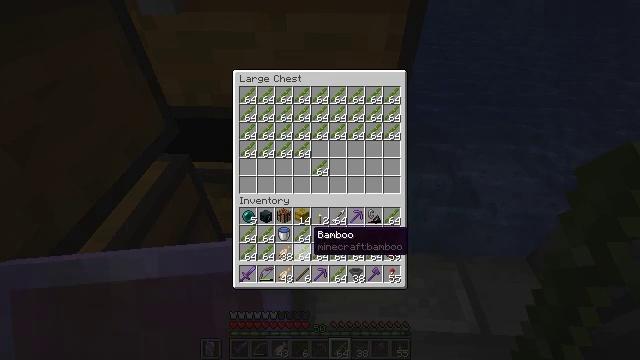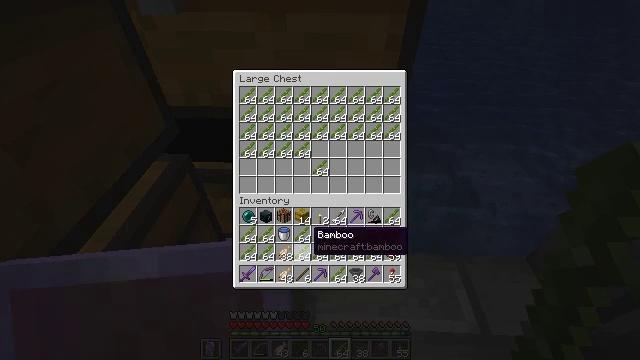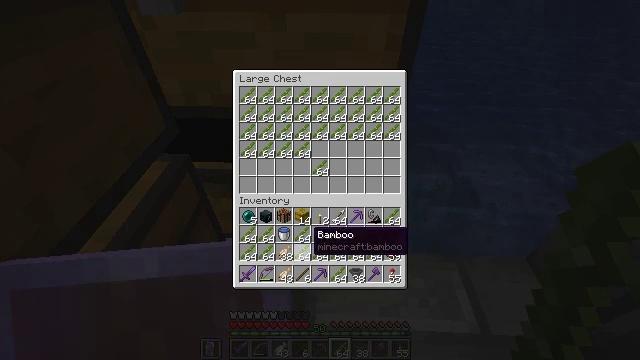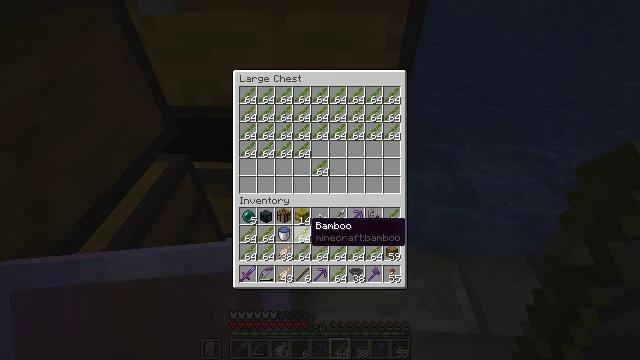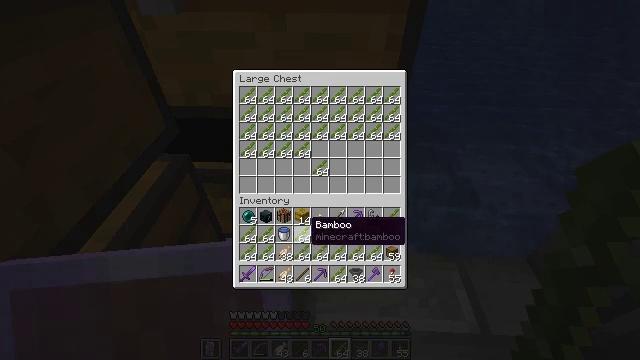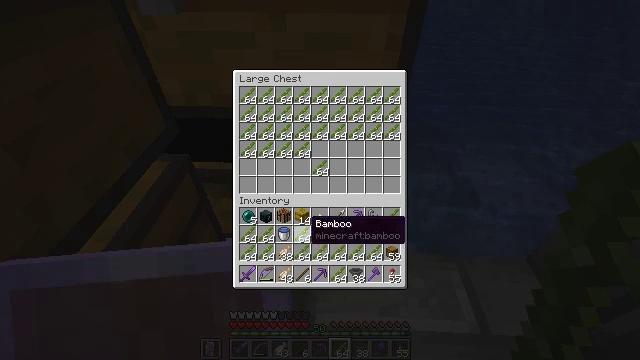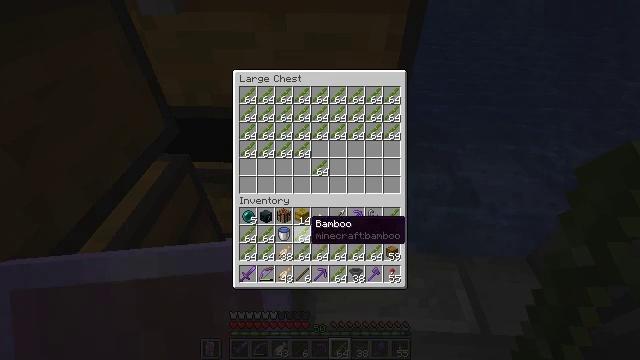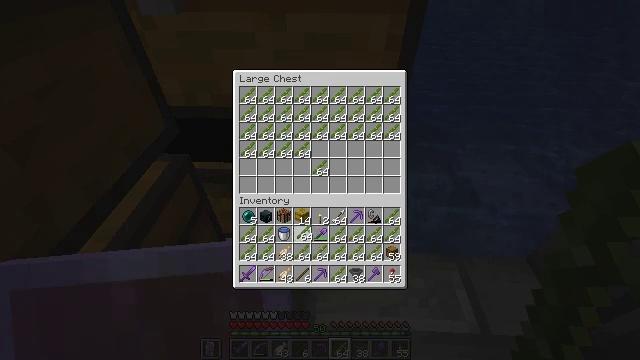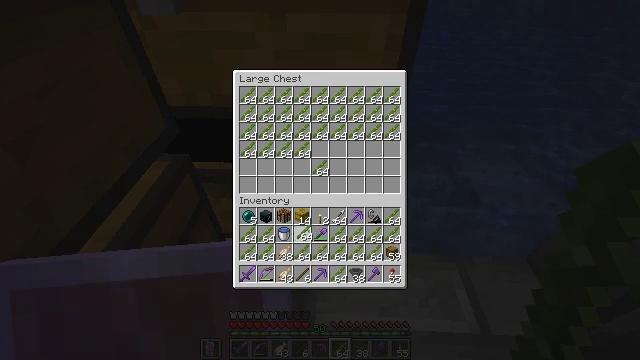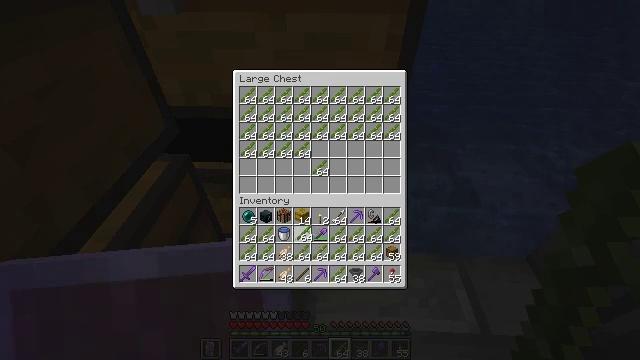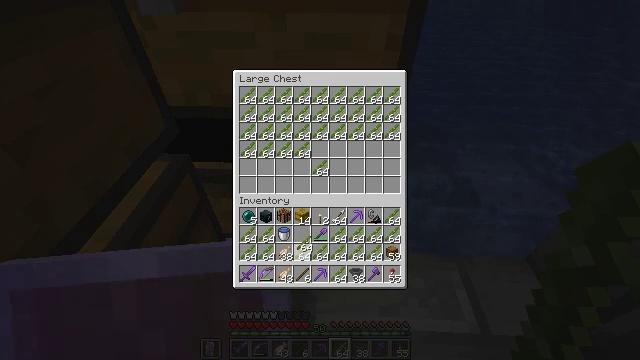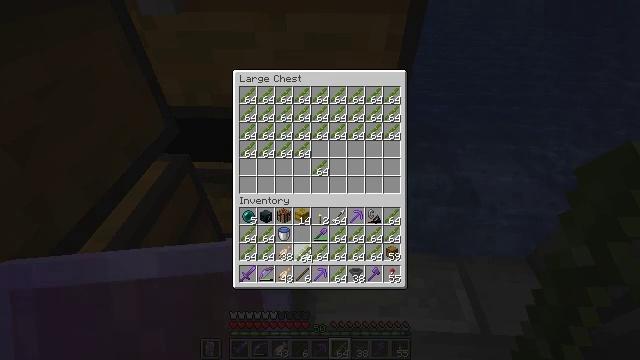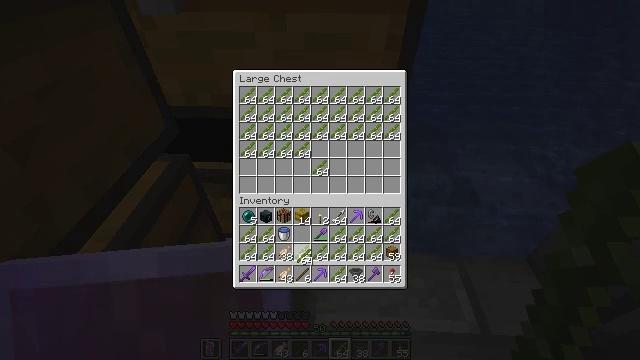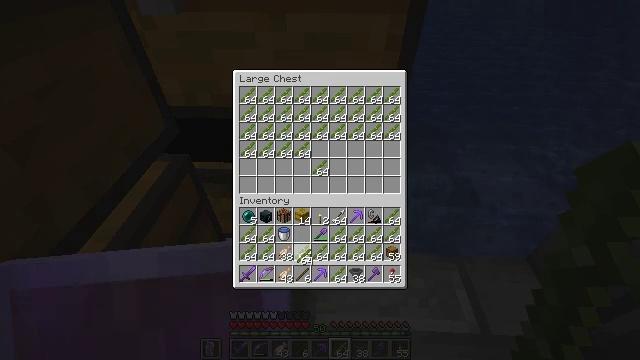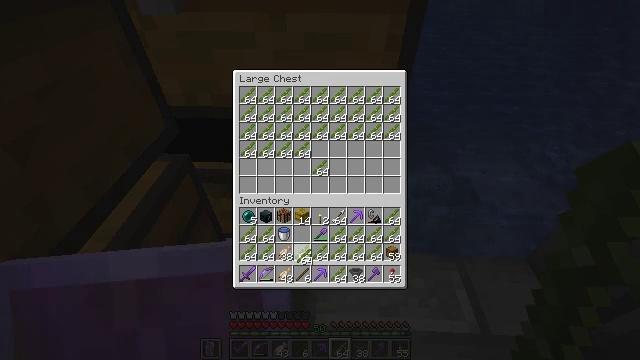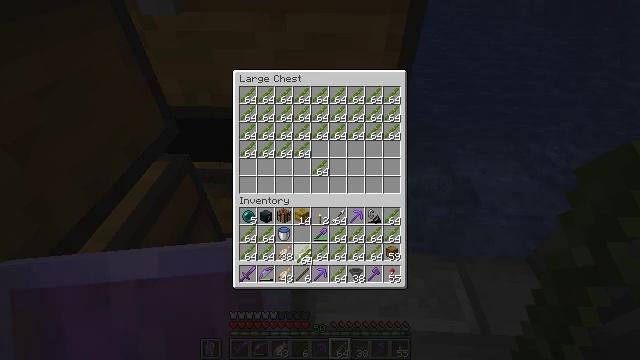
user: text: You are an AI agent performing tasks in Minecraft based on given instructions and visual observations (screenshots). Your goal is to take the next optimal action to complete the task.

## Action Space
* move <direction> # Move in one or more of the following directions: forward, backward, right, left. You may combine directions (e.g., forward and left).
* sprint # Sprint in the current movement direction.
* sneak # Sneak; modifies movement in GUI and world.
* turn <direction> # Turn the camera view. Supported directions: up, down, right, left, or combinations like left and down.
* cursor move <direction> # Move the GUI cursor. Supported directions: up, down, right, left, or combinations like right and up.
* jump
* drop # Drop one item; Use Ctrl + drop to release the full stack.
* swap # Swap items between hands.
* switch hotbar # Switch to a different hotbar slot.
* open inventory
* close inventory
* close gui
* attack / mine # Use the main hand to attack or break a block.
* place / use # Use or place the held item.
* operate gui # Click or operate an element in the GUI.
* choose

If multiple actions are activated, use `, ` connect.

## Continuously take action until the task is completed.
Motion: motion action
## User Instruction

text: Break the chest to retrieve items inside.
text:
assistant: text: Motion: no_op
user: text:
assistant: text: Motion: no_op
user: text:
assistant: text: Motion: turn up
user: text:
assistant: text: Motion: no_op
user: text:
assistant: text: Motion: no_op
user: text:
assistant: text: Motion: no_op
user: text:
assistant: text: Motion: attack / mine
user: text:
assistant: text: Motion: attack / mine
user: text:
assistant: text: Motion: attack / mine
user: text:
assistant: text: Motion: turn down
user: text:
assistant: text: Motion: turn down
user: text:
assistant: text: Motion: sneak
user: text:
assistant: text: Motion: sneak
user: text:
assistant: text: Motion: sneak
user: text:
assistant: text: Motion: sneak
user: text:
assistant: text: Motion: sneak, attack / mine
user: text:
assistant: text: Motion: sneak, attack / mine
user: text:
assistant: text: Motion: sneak, attack / mine
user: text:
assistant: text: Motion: sneak
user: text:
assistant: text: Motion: sneak, attack / mine
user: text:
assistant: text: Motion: sneak, attack / mine
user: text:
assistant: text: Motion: sneak
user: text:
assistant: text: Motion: sneak
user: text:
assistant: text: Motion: sneak
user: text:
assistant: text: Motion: sneak
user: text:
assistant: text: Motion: sneak
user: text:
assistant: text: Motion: sneak
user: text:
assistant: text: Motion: sneak
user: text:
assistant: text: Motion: sneak
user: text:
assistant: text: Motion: sneak, turn right and up